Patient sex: M
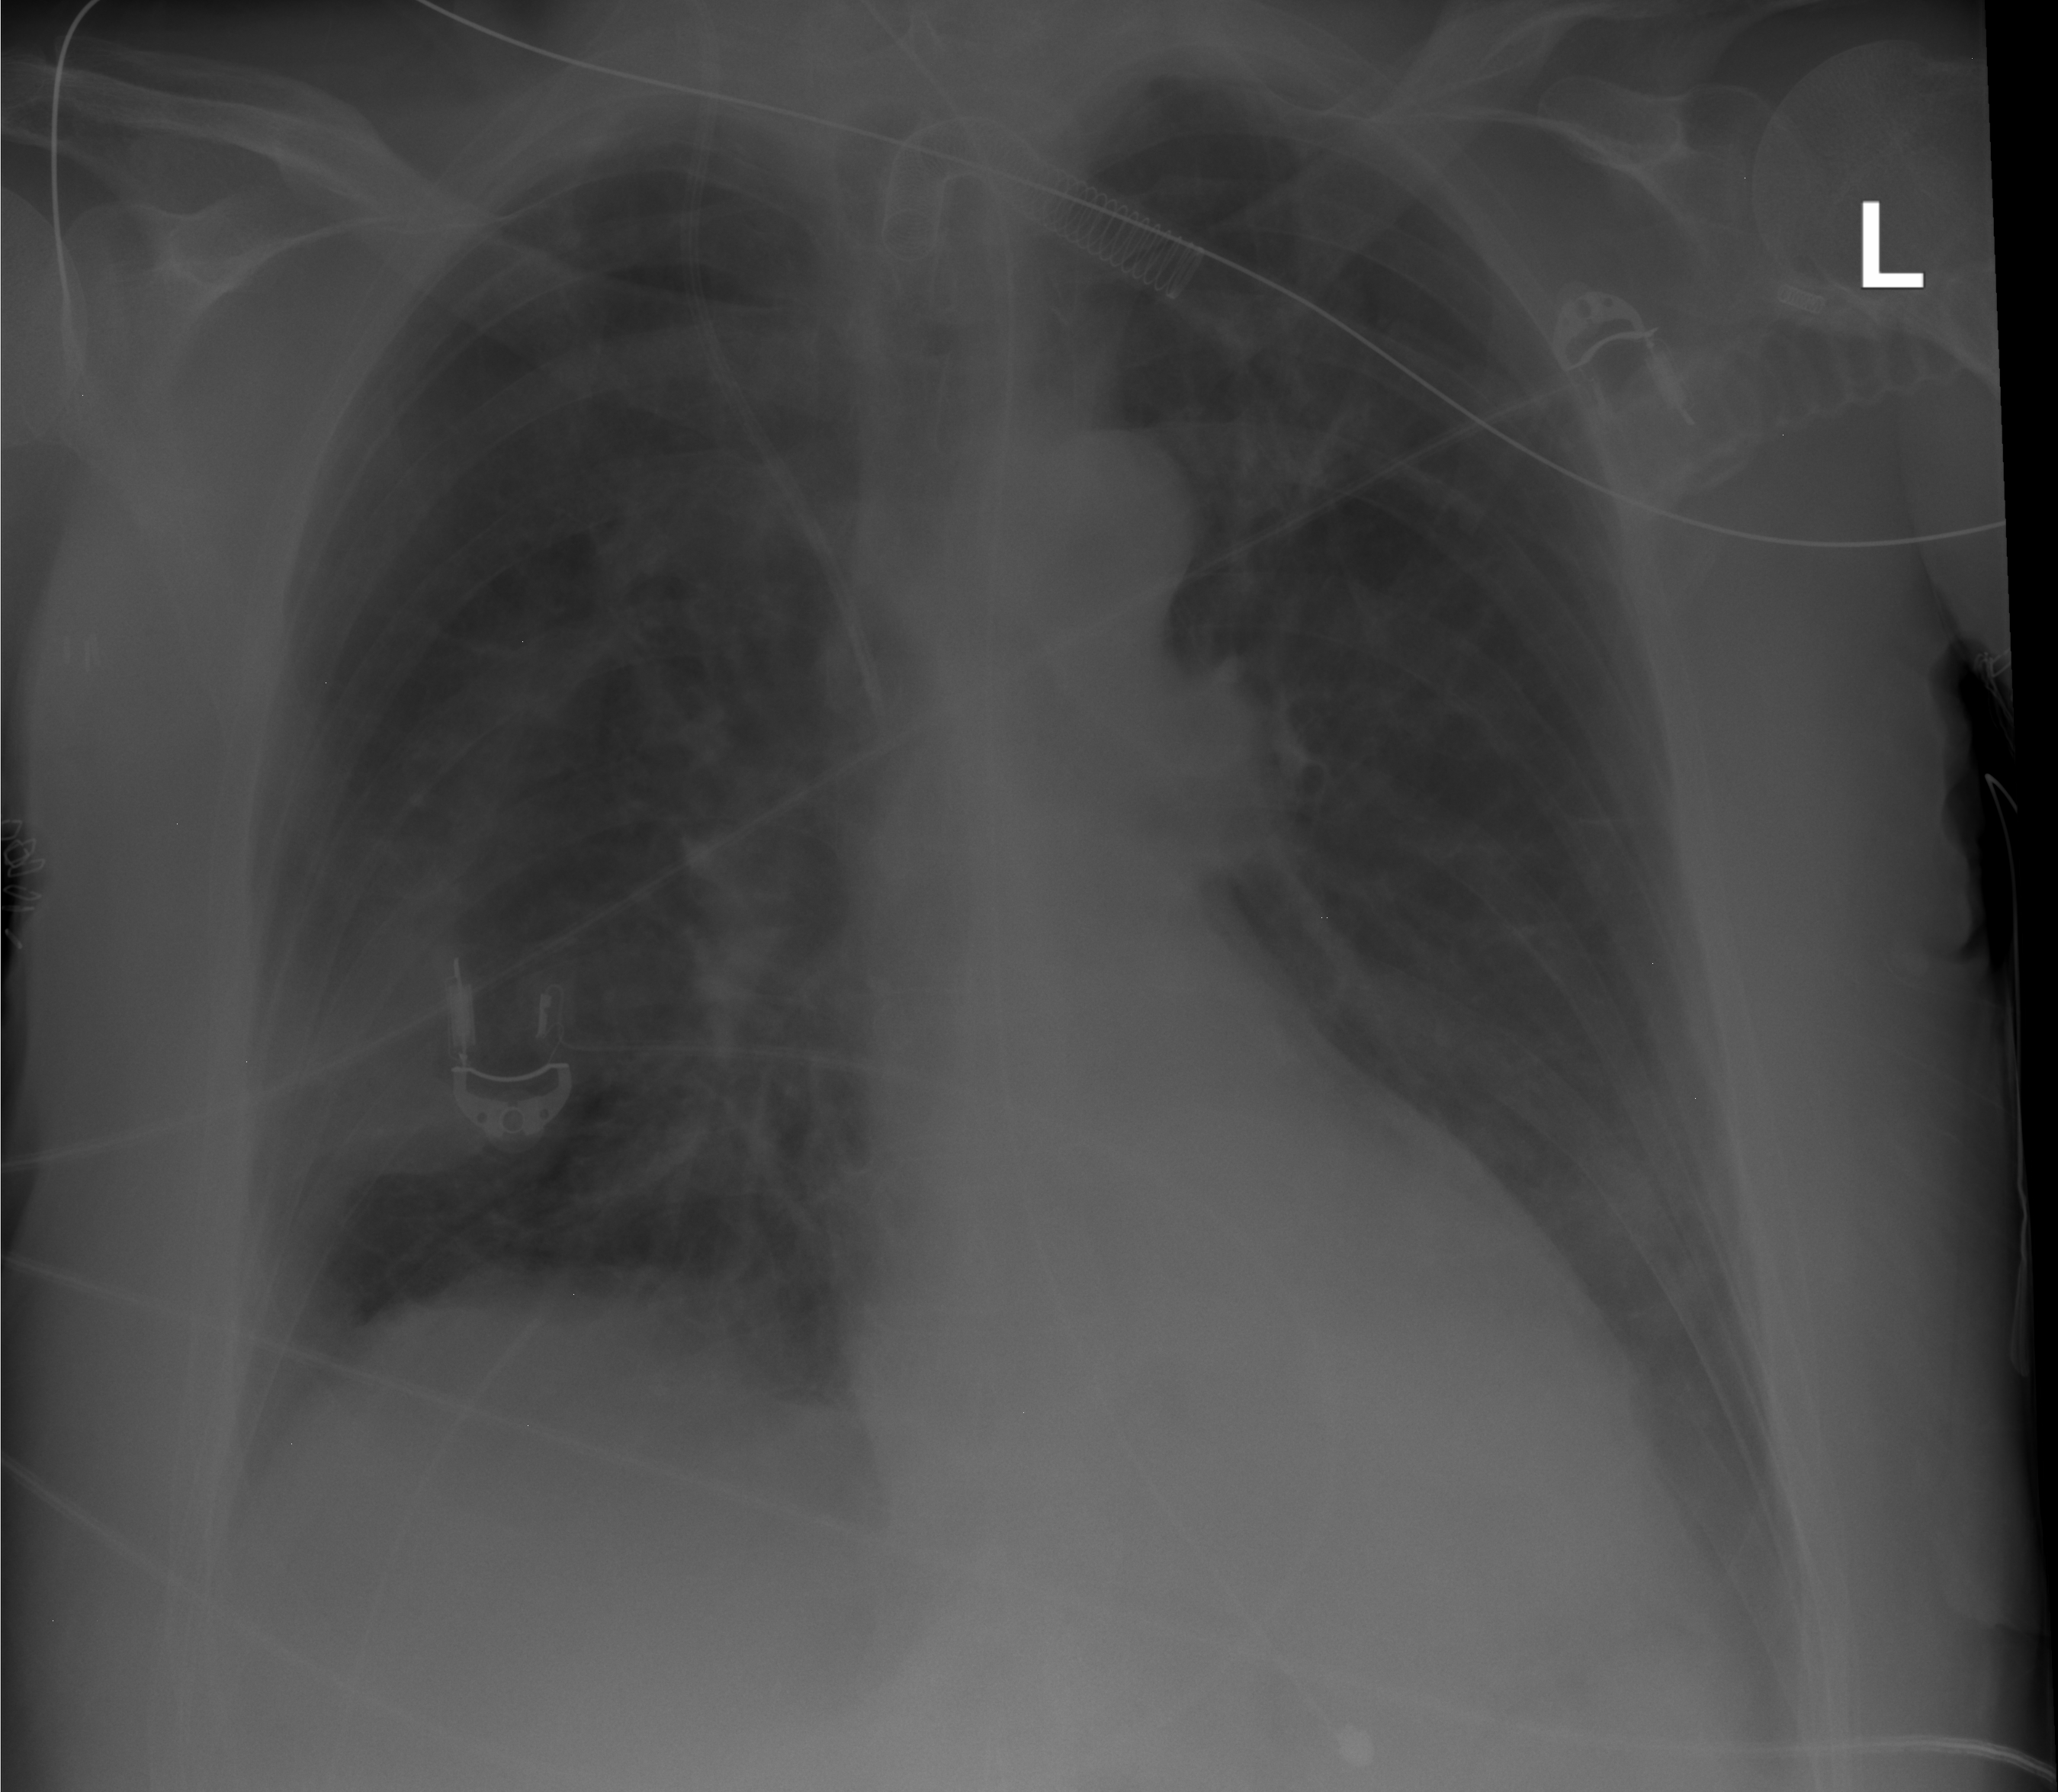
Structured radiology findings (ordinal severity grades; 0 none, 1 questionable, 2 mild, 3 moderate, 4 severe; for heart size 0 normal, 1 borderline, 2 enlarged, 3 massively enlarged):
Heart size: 0
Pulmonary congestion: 0
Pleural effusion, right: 3
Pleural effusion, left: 1
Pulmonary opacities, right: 2
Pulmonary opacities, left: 0
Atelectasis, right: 2
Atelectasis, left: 2